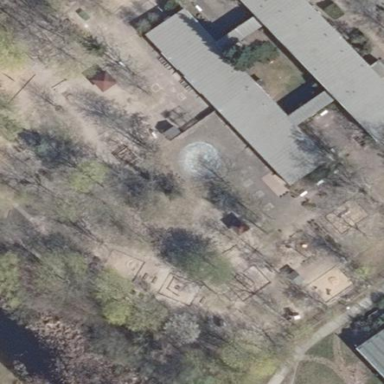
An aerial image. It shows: Kindergarten.